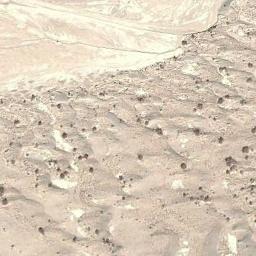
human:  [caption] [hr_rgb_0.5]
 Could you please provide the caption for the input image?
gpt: The desert has yellow sand, Some barchan dunes and sparse vegetation .

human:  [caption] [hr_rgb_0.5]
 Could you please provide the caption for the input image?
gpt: This is a yellow desert with wavy stripes and there is sparse dark green chaparral in the desert .

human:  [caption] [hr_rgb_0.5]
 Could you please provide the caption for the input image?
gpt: The white desert is full of sparse plants .

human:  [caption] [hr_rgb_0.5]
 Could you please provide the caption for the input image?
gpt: The color of this desert is orange .

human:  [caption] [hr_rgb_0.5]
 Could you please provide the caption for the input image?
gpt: A white desert covered with sand and many bushes .